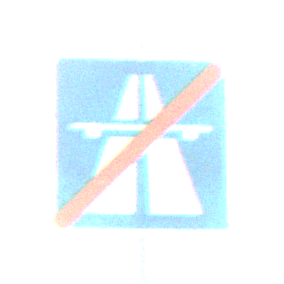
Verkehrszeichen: EndeAutbahn
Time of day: MorningAfternoon
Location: Outdoor (Nature)
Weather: PartlyCloudy
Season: NotSpecified
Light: Natural